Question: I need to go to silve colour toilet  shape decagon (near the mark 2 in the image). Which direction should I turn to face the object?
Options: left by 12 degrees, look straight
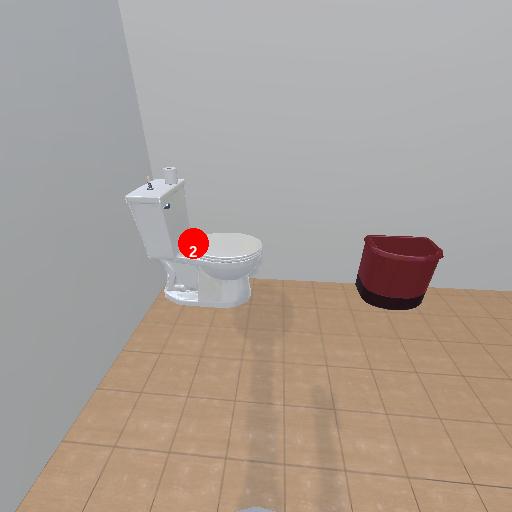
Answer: left by 12 degrees